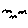
Label: bird